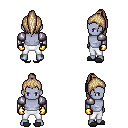
a pixel art fantasy rpg character, male body template, dark elf, purple skin, steel arm armor, white pants, white blonde long topknot hairstyle, gold gloves, gray slippers, four views (front, back, left, right), 2x2 character sprite sheet, small pixel art, hard edges, no anti-aliasing